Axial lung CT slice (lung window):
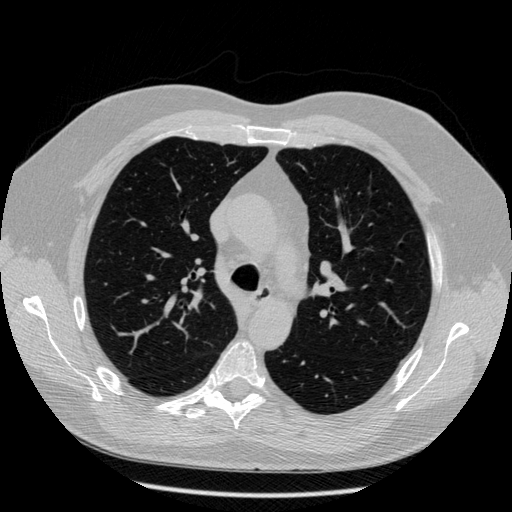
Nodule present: no